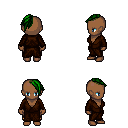
a pixel art fantasy rpg character, female body template, human, dark skin, brown robe, gold greaves, green long mohawk hairstyle, four views (front, back, left, right), 2x2 character sprite sheet, small pixel art, hard edges, no anti-aliasing